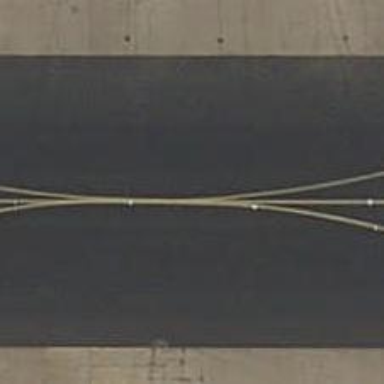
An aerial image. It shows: Image of taxiway at airport.